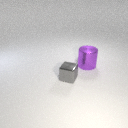
large purple metal cylinder behind small gray metal cube